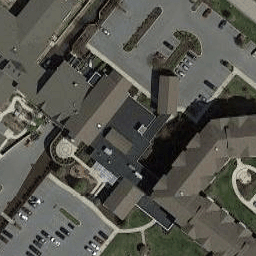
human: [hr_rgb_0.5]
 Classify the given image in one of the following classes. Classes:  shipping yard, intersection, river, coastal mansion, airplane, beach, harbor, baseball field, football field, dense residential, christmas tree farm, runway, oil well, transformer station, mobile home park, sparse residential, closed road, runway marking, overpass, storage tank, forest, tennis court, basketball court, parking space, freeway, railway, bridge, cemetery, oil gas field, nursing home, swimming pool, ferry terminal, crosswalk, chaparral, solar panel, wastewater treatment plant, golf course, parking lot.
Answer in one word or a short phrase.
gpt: nursing home